Question: I have a GridPanel, but, as you can see, the first column(which is 'locked') is not aligned like the other ones.
Is it a bug, or am I doing something wrong?

Here are some snippets regarding the columns:
'''
initComponent: function(){
this.renderTo = this.divId;
this.status = "normal";
Ext.Array.insert(this.columns,0,this.cols);
this.columns = this.cols;
this.callParent();
}
'''
and the 'cols' object looks like this:
'''
for(var i in params){
if(i != config.staticColumn)
cols.push({header: headers[i], dataIndex: i});
else{
cols.push({header: headers[i], dataIndex: i, locked: true});
}
}
'''
That space is actually:
'''
<div id="gridview-1323-spacer" style="height: 17px"></div>
'''
I don't know what this means or why it gets created in the first place.
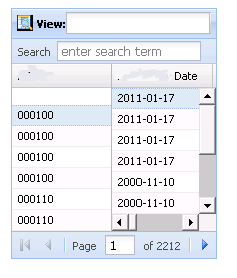
Answer: This was an issue with ExtJS(like a few others). I have asked for support on their forum, but no answer was provided fast enough to be useful(the last time I checked - maybe a year or so ago there was still no answer).
In the meantime I have stopped working with this framework and have not checked for another fix.